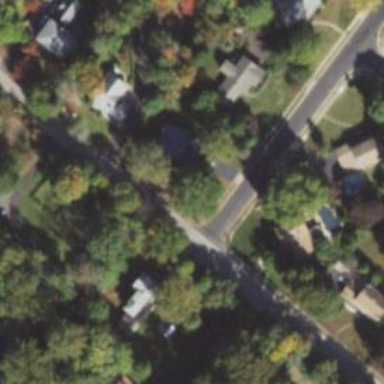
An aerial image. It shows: Unmarked crossing on the road.